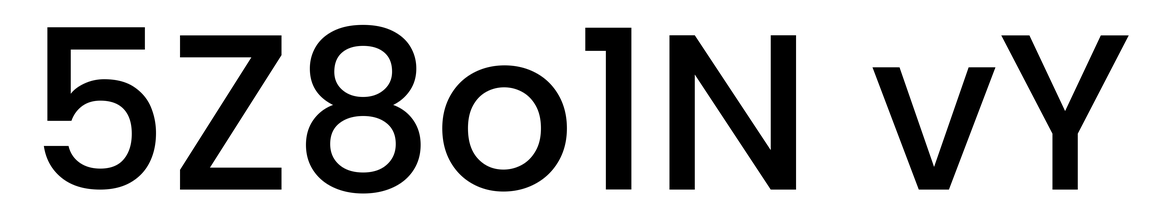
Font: Poppins-Medium